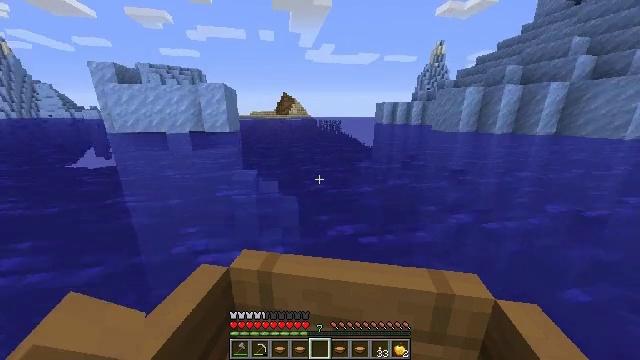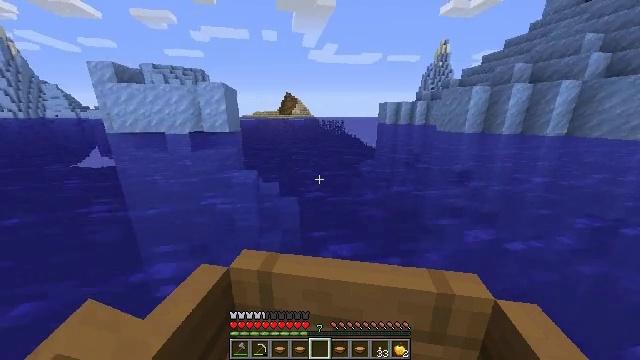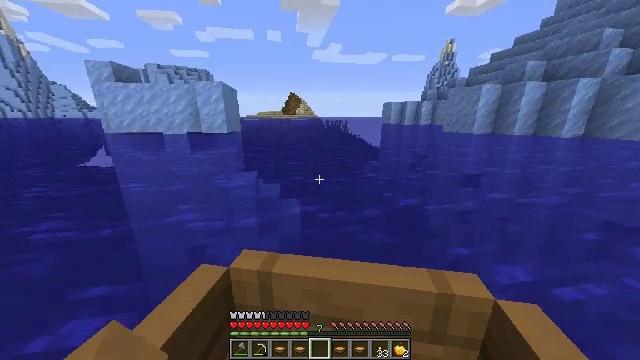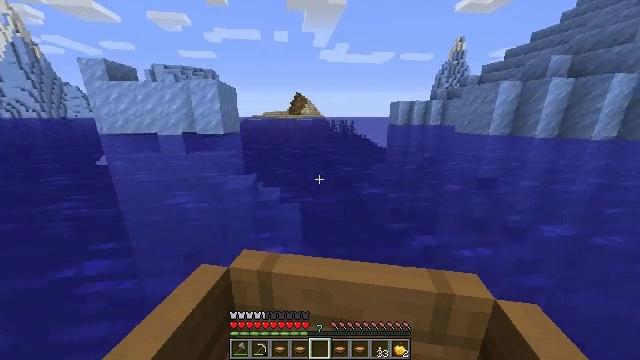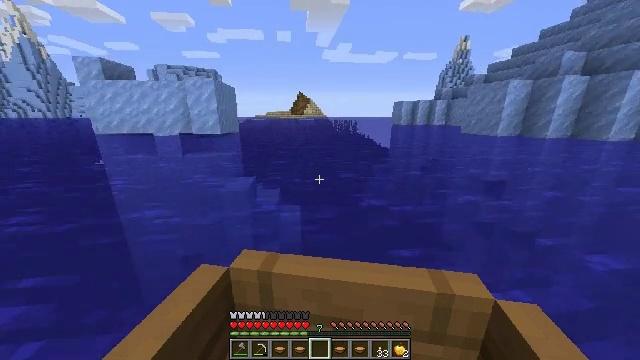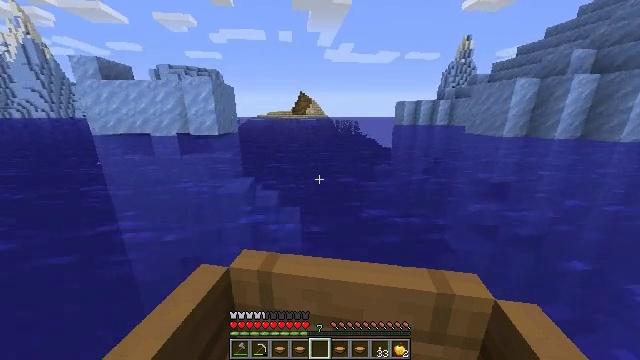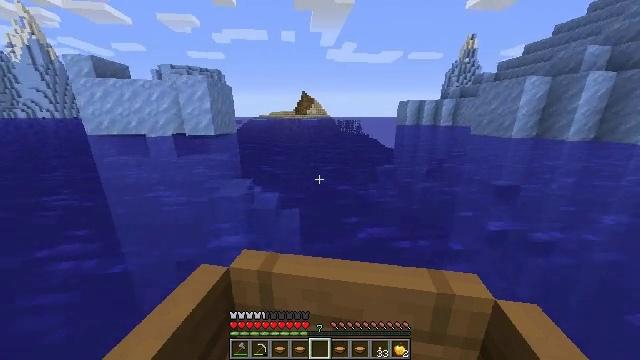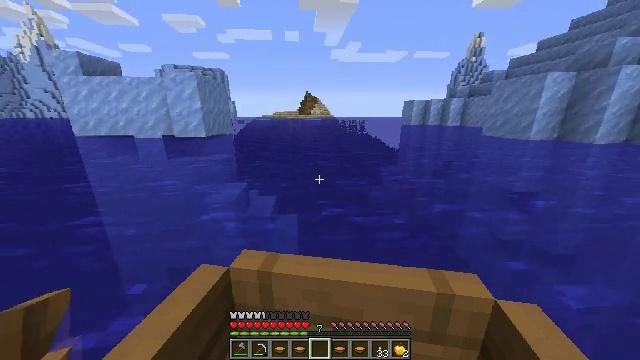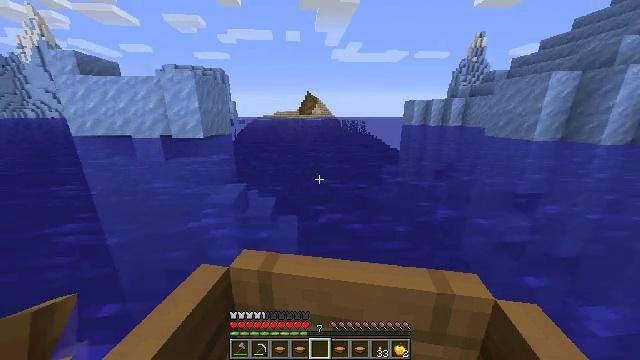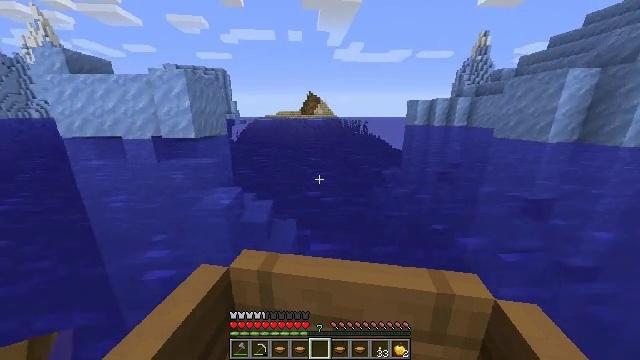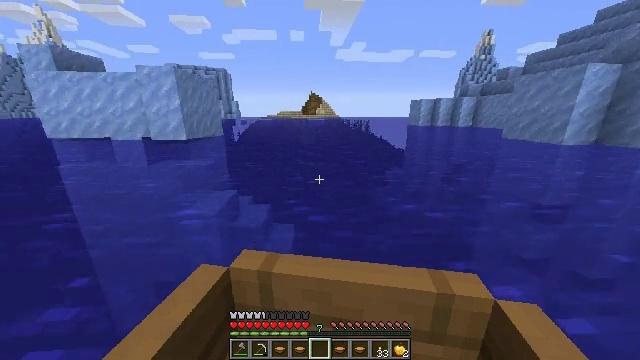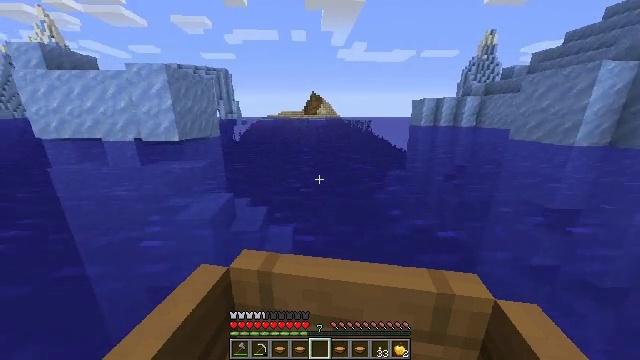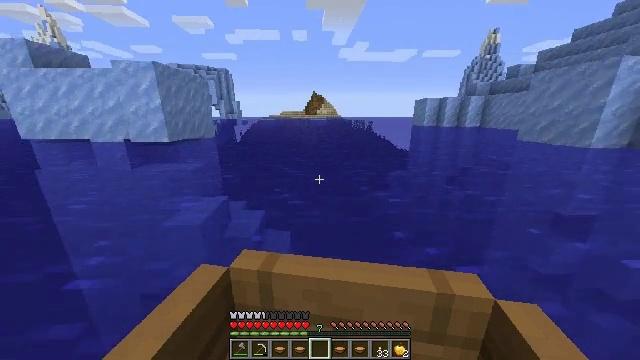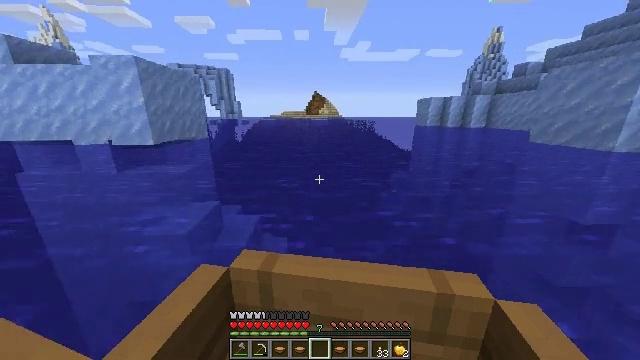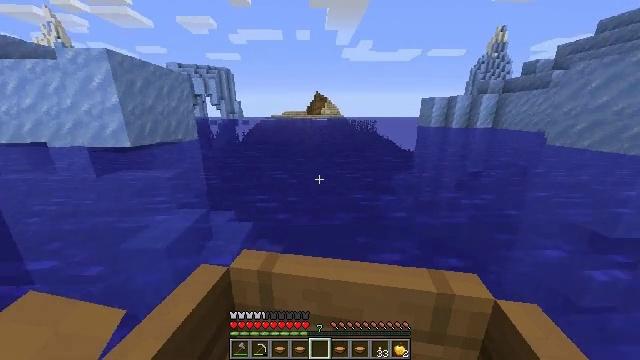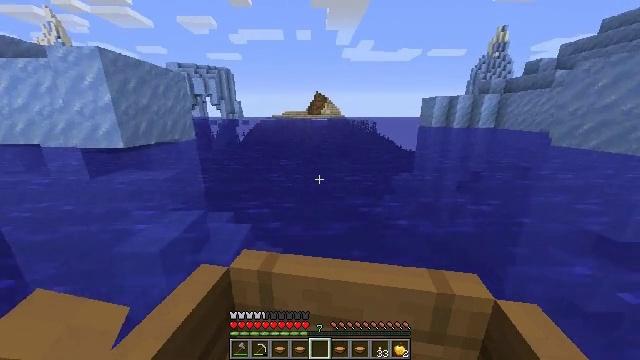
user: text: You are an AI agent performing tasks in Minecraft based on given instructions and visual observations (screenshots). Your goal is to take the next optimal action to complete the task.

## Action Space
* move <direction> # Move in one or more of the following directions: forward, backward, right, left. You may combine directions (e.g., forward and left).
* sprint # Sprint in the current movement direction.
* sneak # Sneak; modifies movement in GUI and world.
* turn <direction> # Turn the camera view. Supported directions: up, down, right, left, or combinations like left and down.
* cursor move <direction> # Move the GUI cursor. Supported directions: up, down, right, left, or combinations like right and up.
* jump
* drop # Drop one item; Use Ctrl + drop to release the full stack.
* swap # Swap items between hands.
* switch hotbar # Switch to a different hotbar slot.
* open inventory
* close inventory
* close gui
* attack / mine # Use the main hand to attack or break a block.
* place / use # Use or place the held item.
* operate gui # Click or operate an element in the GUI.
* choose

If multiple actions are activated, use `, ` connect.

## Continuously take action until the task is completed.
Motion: motion action
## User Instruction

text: Remove a mushroom stew from the inventory.
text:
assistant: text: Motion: move forward, sprint
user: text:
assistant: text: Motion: move forward, sprint
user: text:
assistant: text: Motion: move forward, sprint
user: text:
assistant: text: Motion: move forward, sprint
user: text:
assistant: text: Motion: move forward, sprint
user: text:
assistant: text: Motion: move forward, sprint
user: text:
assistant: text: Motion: move forward, sprint
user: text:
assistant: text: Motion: move forward, sprint
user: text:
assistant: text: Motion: move forward, sprint
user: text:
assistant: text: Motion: move forward, sprint
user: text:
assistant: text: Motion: move forward, sprint
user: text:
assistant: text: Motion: move forward, sprint
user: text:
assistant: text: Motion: move forward, sprint
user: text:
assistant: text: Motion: move forward, sprint
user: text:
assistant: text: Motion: move forward, sprint
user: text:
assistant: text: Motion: move forward, sprint
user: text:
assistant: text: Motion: move forward, sprint
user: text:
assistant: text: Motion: move forward, sprint
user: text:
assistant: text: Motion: move forward, sprint
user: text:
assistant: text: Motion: move forward, sprint
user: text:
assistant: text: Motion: move forward, sprint
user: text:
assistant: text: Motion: move forward, sprint
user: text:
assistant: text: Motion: move forward, sprint
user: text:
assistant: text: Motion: move forward, sprint
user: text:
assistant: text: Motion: move forward, sprint
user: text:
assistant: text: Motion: move forward, sprint
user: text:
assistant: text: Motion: move forward, sprint
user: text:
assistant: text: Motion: move forward, sprint
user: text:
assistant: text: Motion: move forward, sprint
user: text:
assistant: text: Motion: move forward, sprint